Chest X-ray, PA view. Patient: 55 years old, sex M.
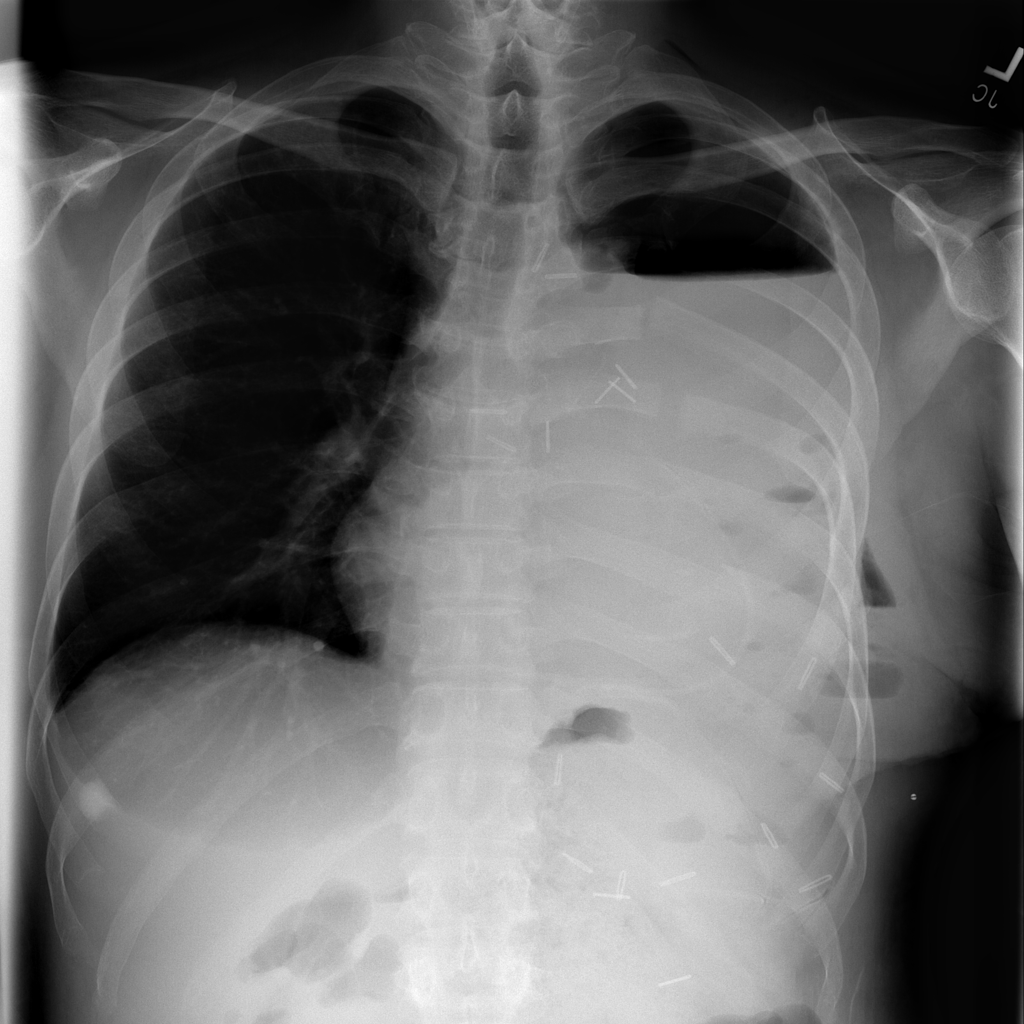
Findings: Emphysema